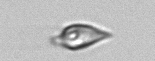
Label: Oxytoxum